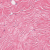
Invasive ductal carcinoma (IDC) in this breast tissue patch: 0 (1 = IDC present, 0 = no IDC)